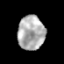
Tissue: prostate
Cell type: T cells
Senescence score: 0.3198
Nuclear area (px): 903
Mean DAPI intensity: 174.37